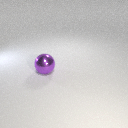
large purple metal sphere